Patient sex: F
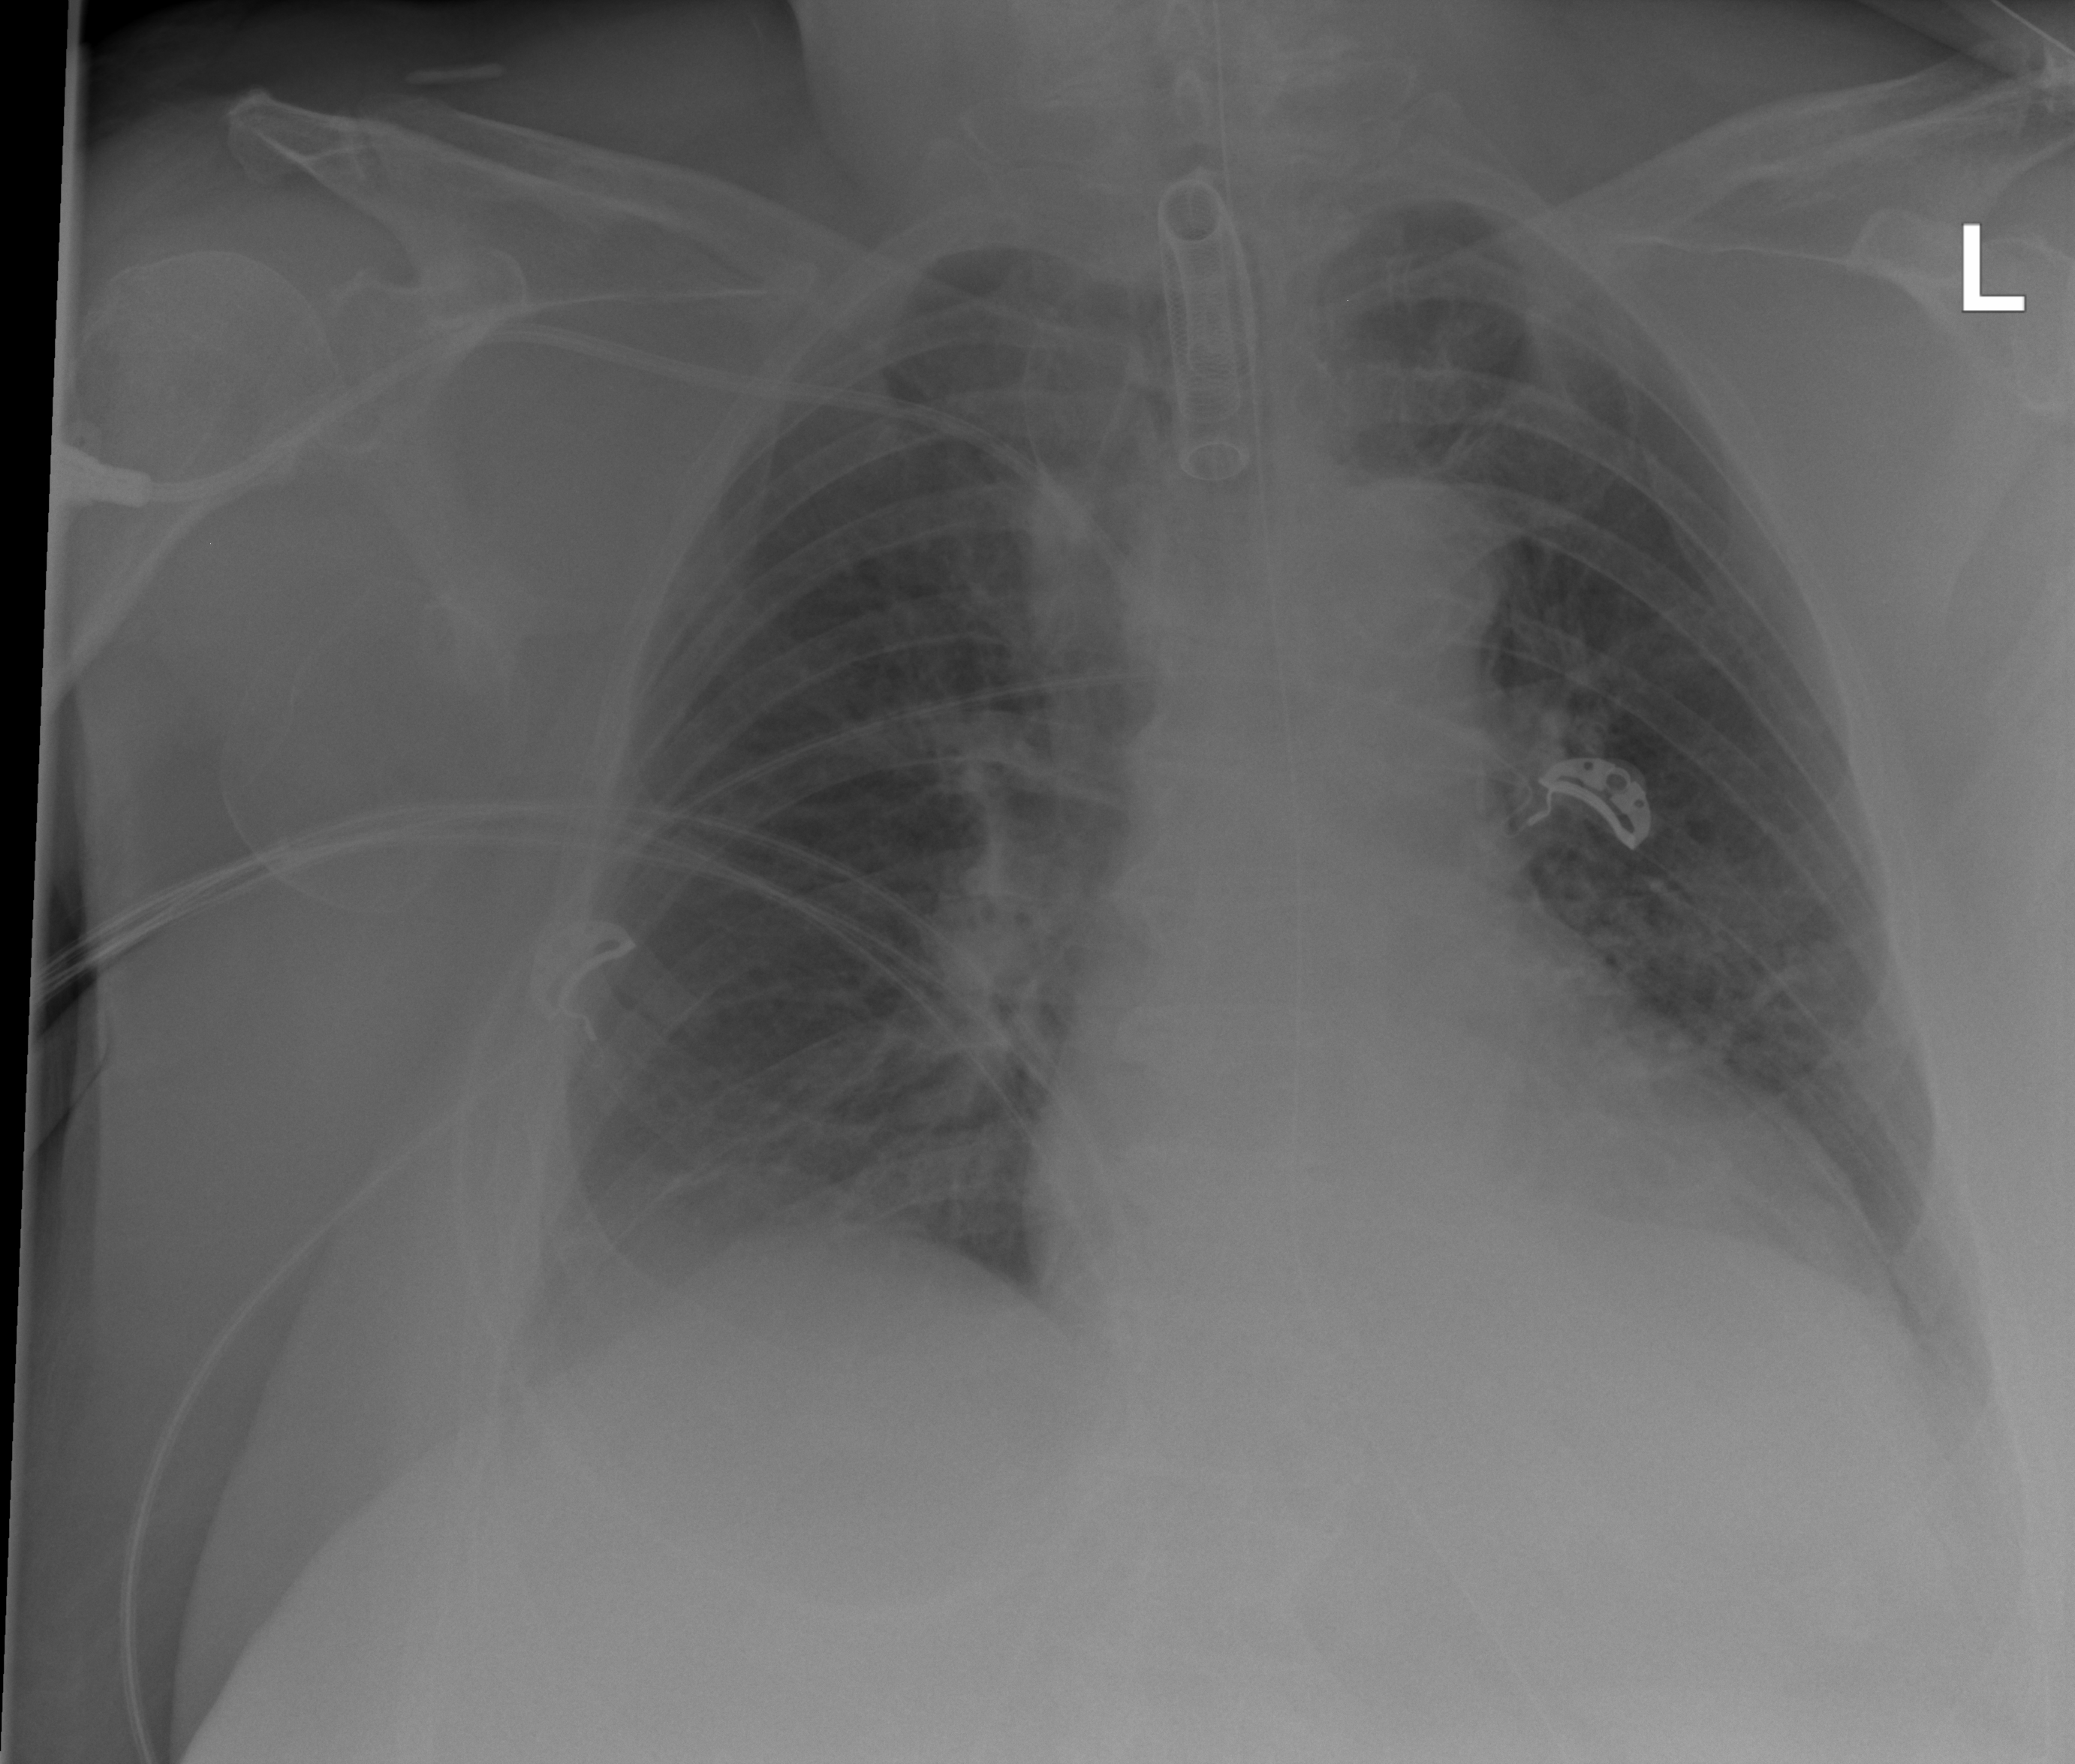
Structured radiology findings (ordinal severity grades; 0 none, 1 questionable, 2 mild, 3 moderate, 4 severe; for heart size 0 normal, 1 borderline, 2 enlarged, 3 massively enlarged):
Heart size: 2
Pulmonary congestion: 2
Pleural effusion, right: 2
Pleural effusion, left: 2
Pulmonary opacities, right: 1
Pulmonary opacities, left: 2
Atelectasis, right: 2
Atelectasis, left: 2